Current action and preconditions to check: trajectory_clear

Your task: For each precondition in the list above, predict whether it will hold at this action.

Consider the current scene as observed from the mobile robot's camera, and analyze the predicted future states of all dynamic agents (e.g., people, animals, vehicles, or any moving entities) within the NEXT SECOND.

IMPORTANT: Only answer "very likely" if you are absolutely certain—based on strong, clear evidence—that a dynamic agent will violate the precondition in the predicted future state. Do NOT answer "very likely" for unlikely, ambiguous, or low-probability risks.

Ask yourself for each precondition: Is there a high probability, with clear and convincing evidence, that the predicted future states of any dynamic agent will interfere with the predicted future state of the currently executing action within the NEXT SECOND, causing that precondition to fail?

Assess the risk level based on these predictions. Use "likely" or "very likely" if motions create a clear risk of interference.

Use "neutral" or "improbable" if agents are nearby but their predicted paths are clearly diverging or non-conflicting.

Failure Risk Categories: "very improbable", "improbable", "neutral", "likely", "very likely"

Answer Format: Output ONLY the probability_of_failure value from these categories: "very improbable", "improbable", "neutral", "likely", "very likely"

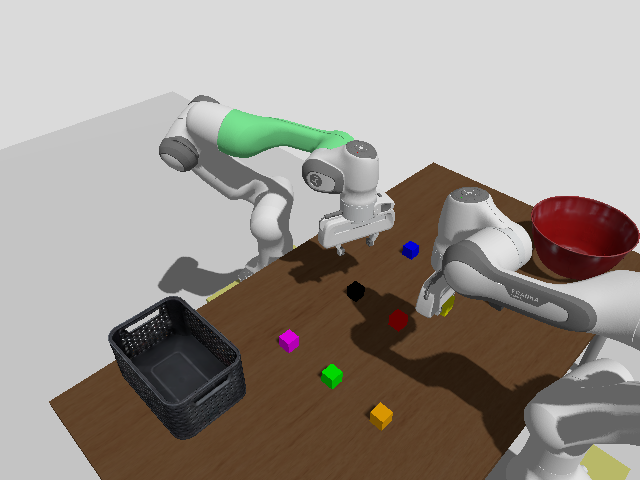

Answer: improbable